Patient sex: M
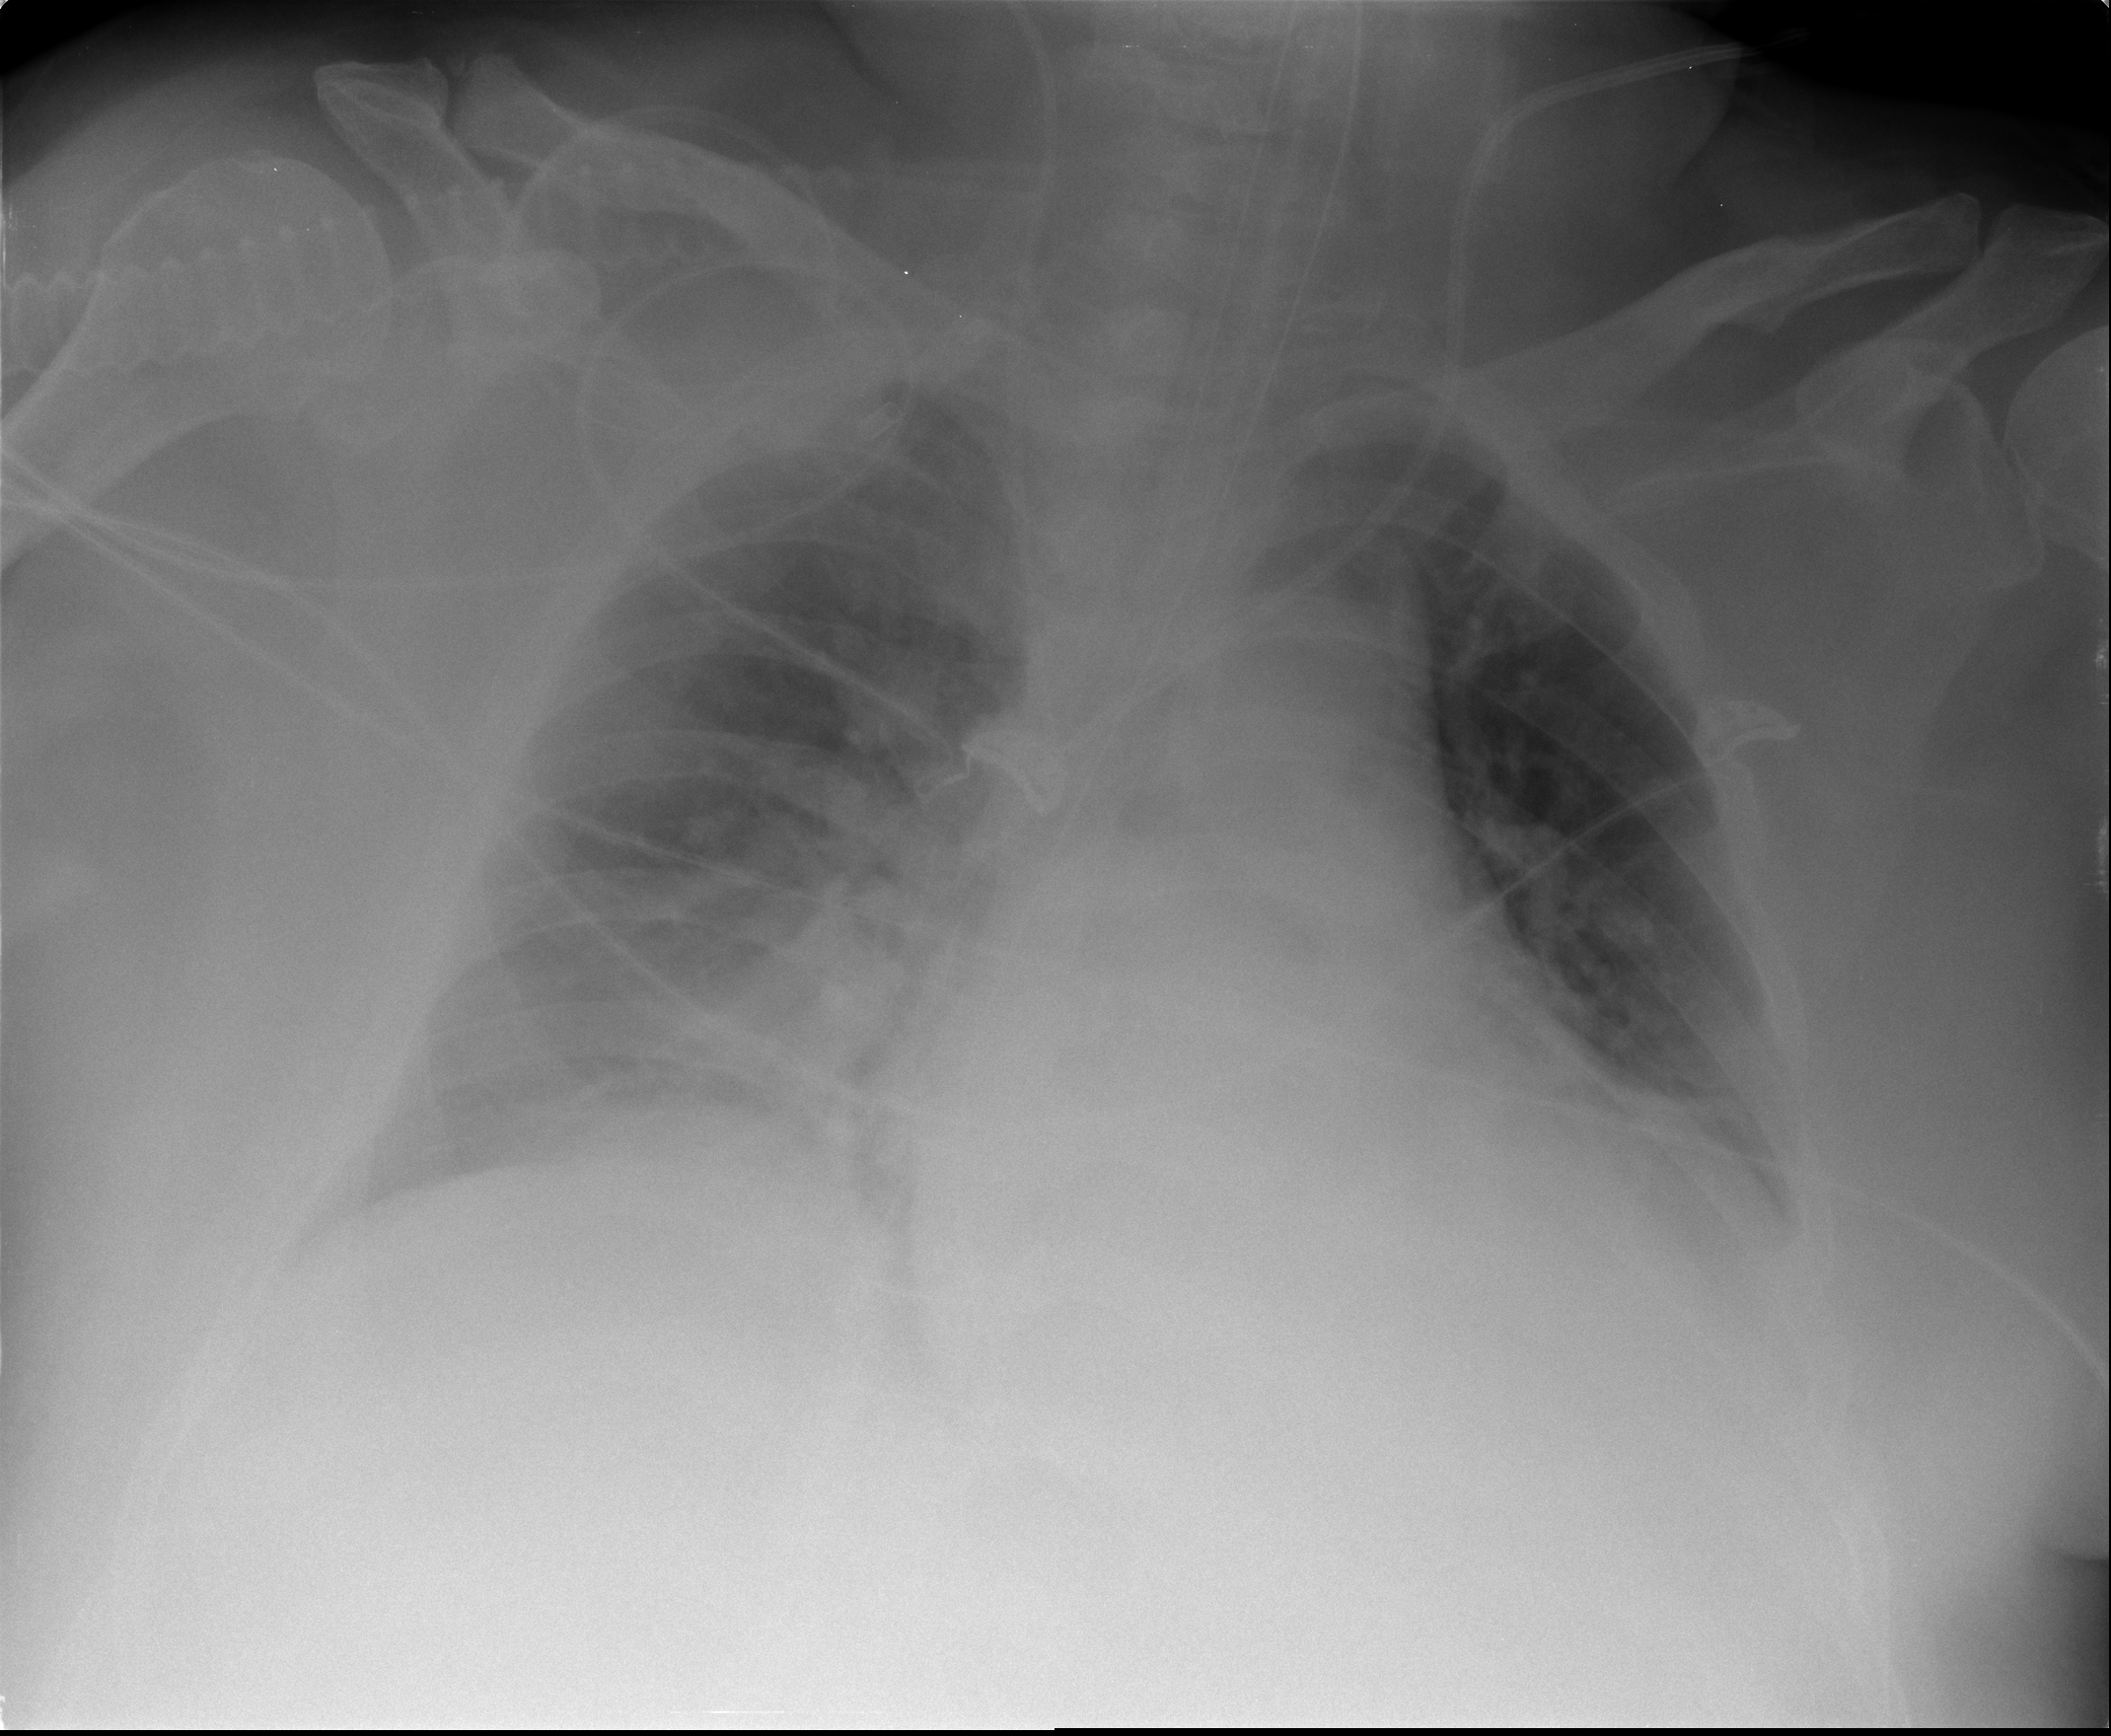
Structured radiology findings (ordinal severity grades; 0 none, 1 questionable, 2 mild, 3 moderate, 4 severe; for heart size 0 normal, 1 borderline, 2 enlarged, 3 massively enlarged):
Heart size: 1
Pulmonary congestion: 1
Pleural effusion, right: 0
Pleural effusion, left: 1
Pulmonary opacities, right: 3
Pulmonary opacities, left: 0
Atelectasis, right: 2
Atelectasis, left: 2